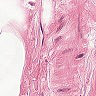
Metastatic tissue present: no